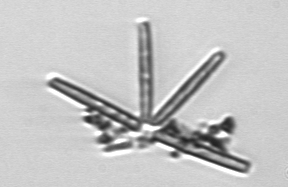
Label: Thalassionema